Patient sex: M
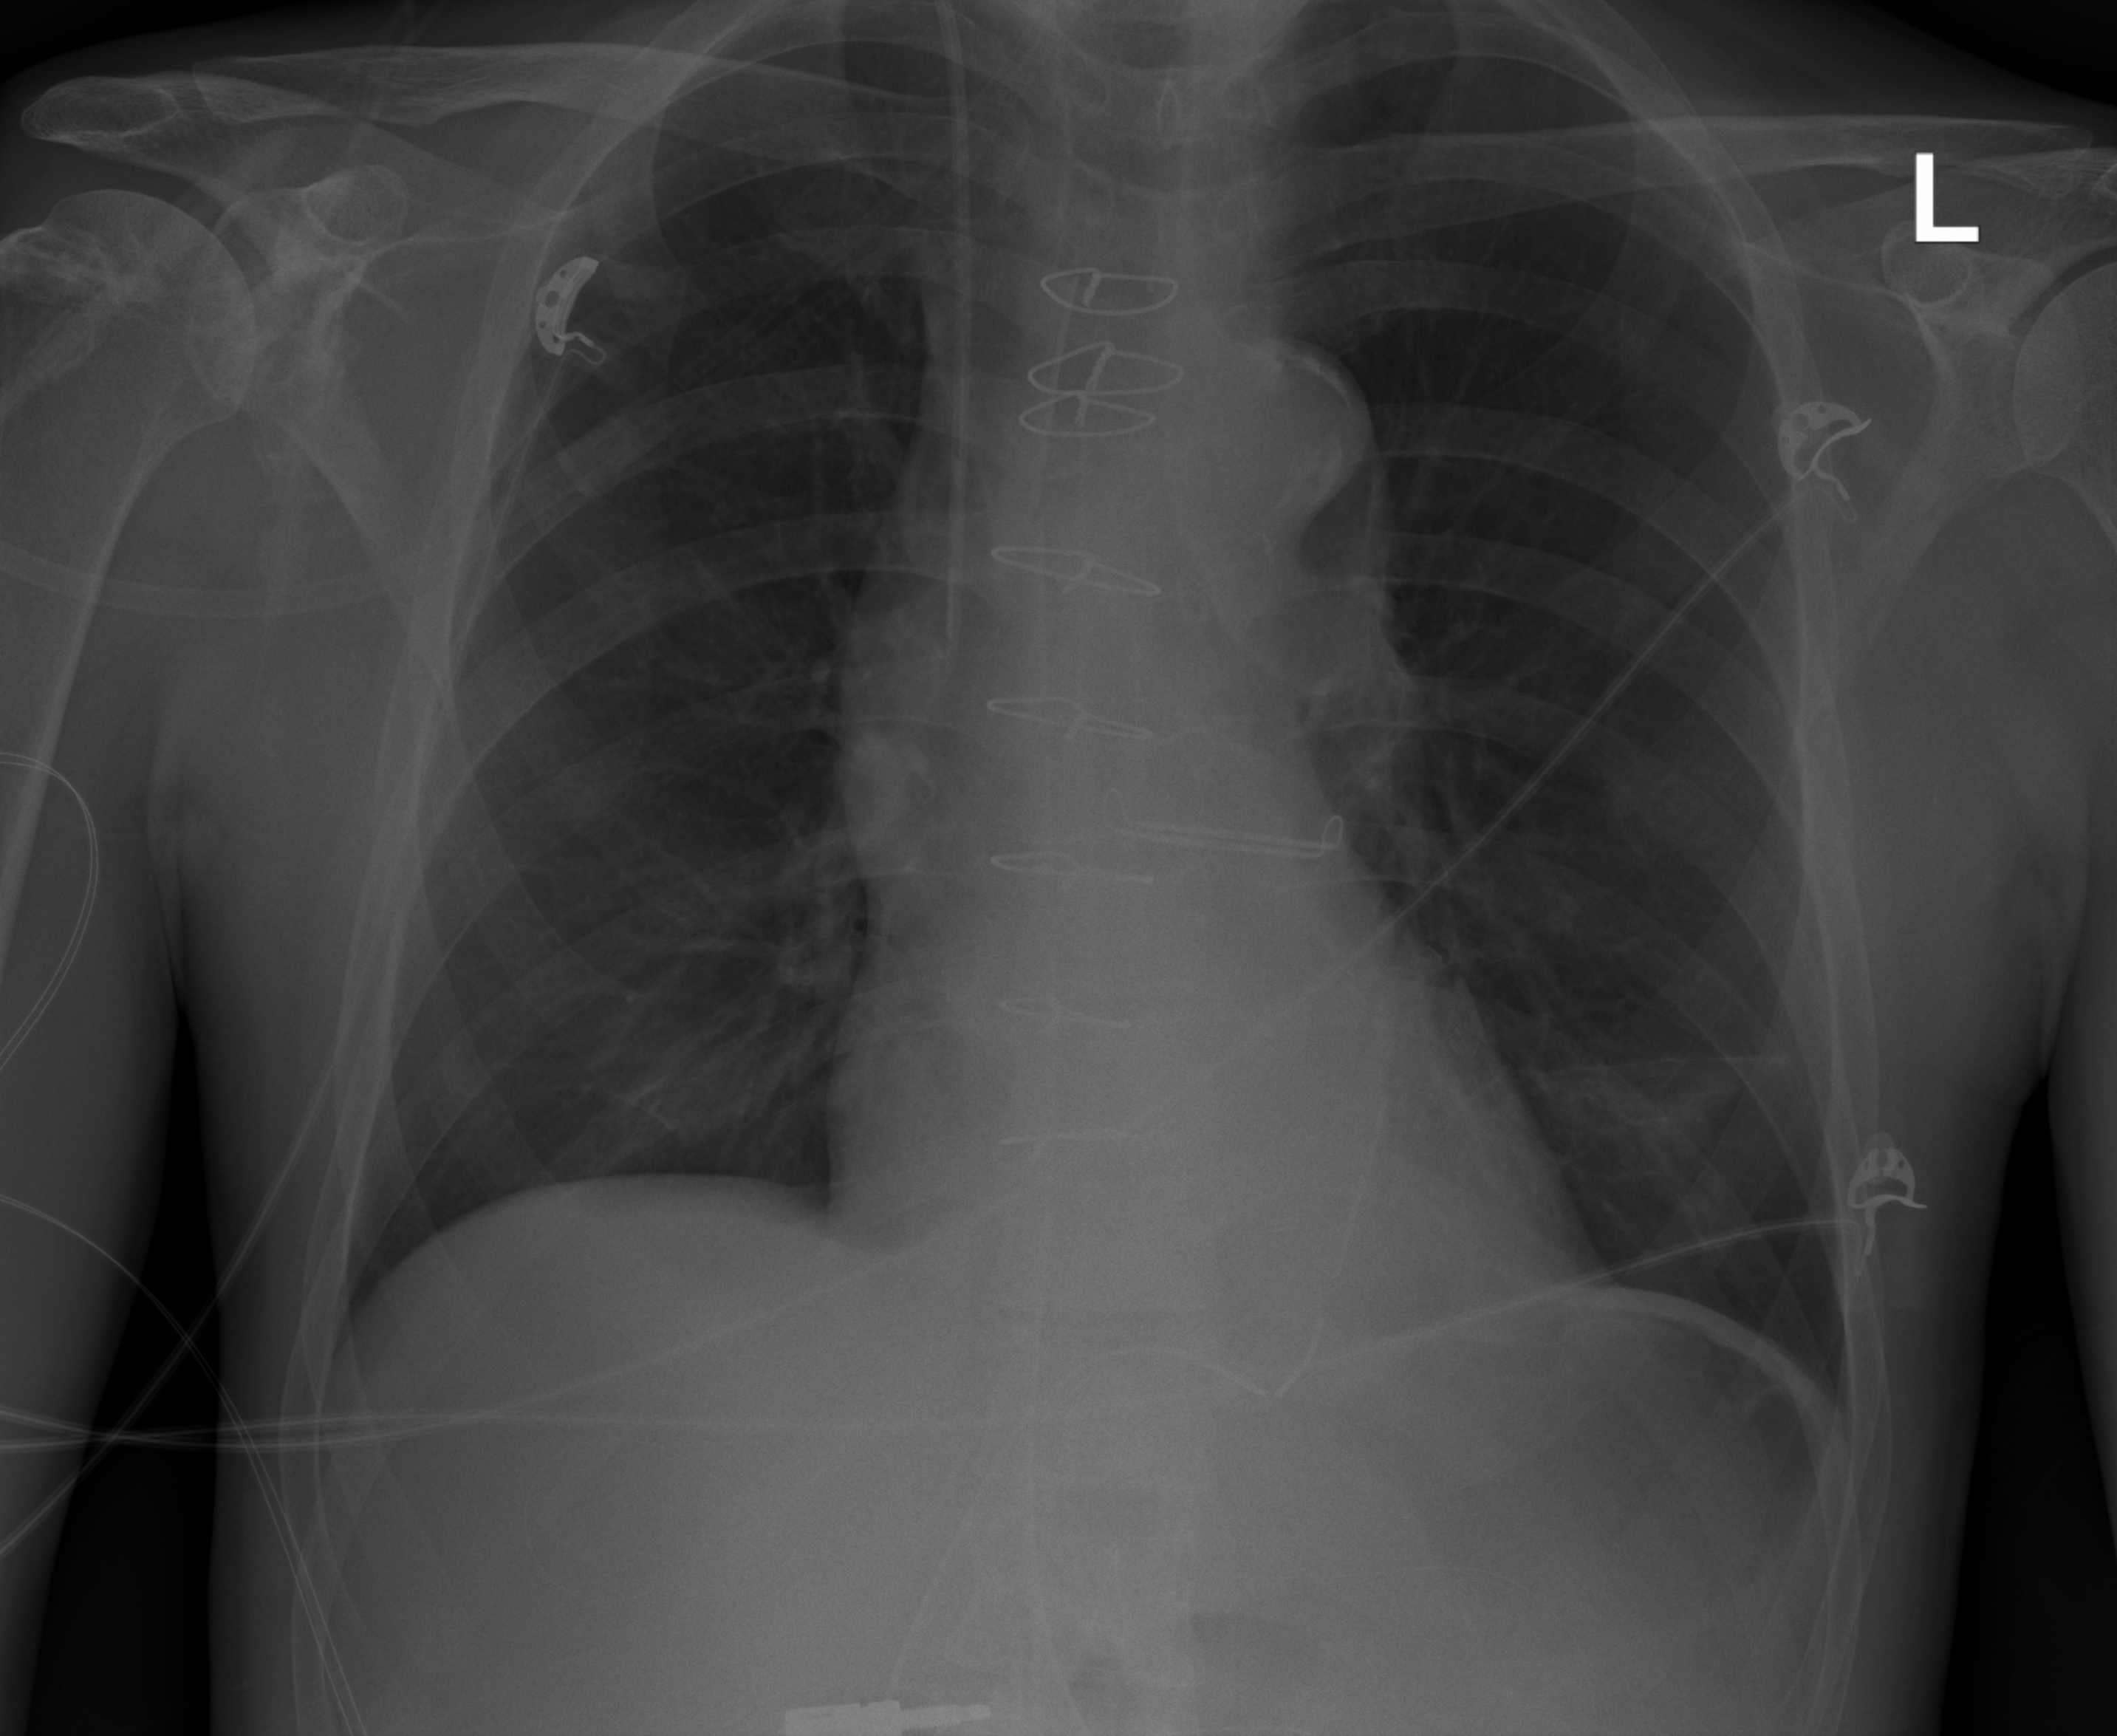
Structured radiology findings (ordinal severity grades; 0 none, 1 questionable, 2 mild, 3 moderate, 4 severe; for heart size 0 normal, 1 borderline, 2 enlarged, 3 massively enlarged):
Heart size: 0
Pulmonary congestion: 0
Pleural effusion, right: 0
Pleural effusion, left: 0
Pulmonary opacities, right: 0
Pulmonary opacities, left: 0
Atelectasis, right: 0
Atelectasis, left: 2